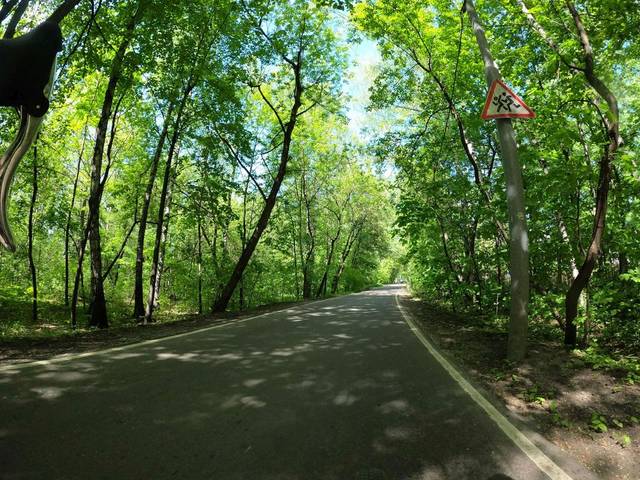
Region: Russia
Coordinates: 55.801, 37.653